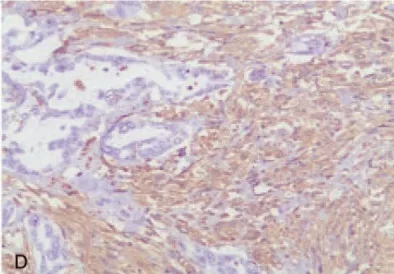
(D) IHC: vimentin-expression in osteosarcoma, but not in adenocarcinoma (Envision method, x200).
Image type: pathology (immunostaining)